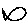
Label: fish